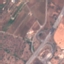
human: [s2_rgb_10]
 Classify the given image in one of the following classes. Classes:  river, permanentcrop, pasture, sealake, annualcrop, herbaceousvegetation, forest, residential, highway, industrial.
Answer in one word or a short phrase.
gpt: Highway